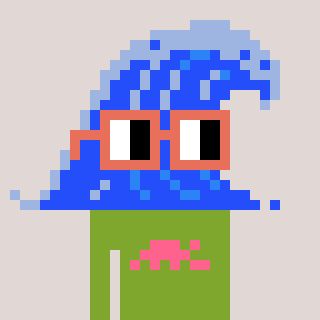
a pixel art character with square orange glasses, a wave-shaped head and a slimegreen-colored body on a warm background